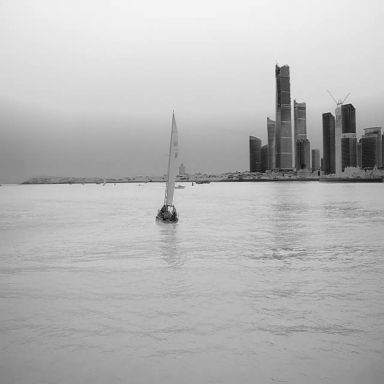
There are four objects shown in the infrared image, including two sailboats, a bulk_carrier, and a container_ship.